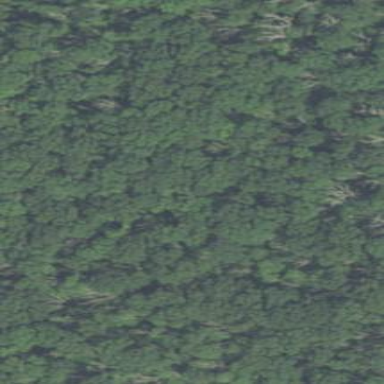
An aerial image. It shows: Nature reserve located within forest area.